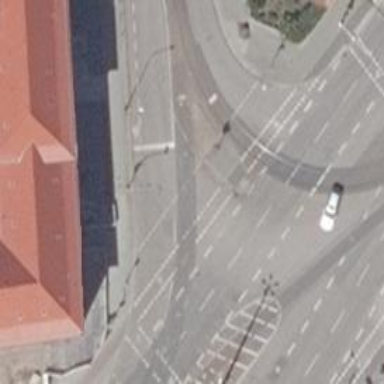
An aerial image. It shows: Road crossing with traffic signals and central island.